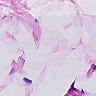
Metastatic tissue present: no